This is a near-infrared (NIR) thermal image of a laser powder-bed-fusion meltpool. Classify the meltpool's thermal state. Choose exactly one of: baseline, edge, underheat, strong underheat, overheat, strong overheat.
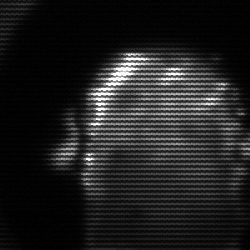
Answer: baseline